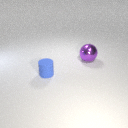
large purple metal sphere to the right of small blue rubber cylinder